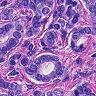
Metastatic tissue present: yes